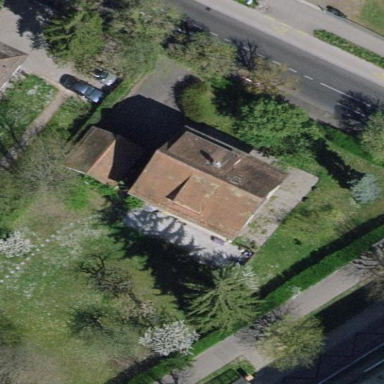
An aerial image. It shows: Semi-detached house.